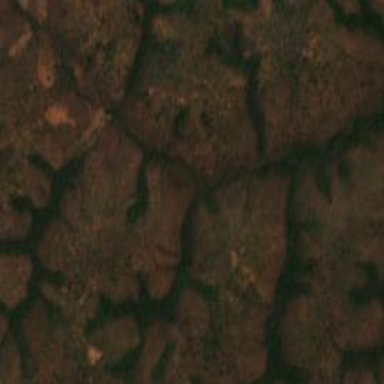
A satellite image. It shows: Forest area.